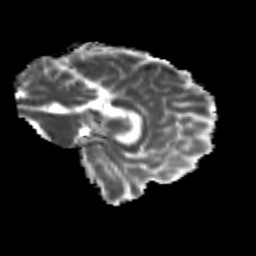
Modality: MD
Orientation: sagittal
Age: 24
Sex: female
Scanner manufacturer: siemens
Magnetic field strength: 3 T
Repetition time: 3.5 s
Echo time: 0.104 s